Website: bh-photo
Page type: customer-info-address
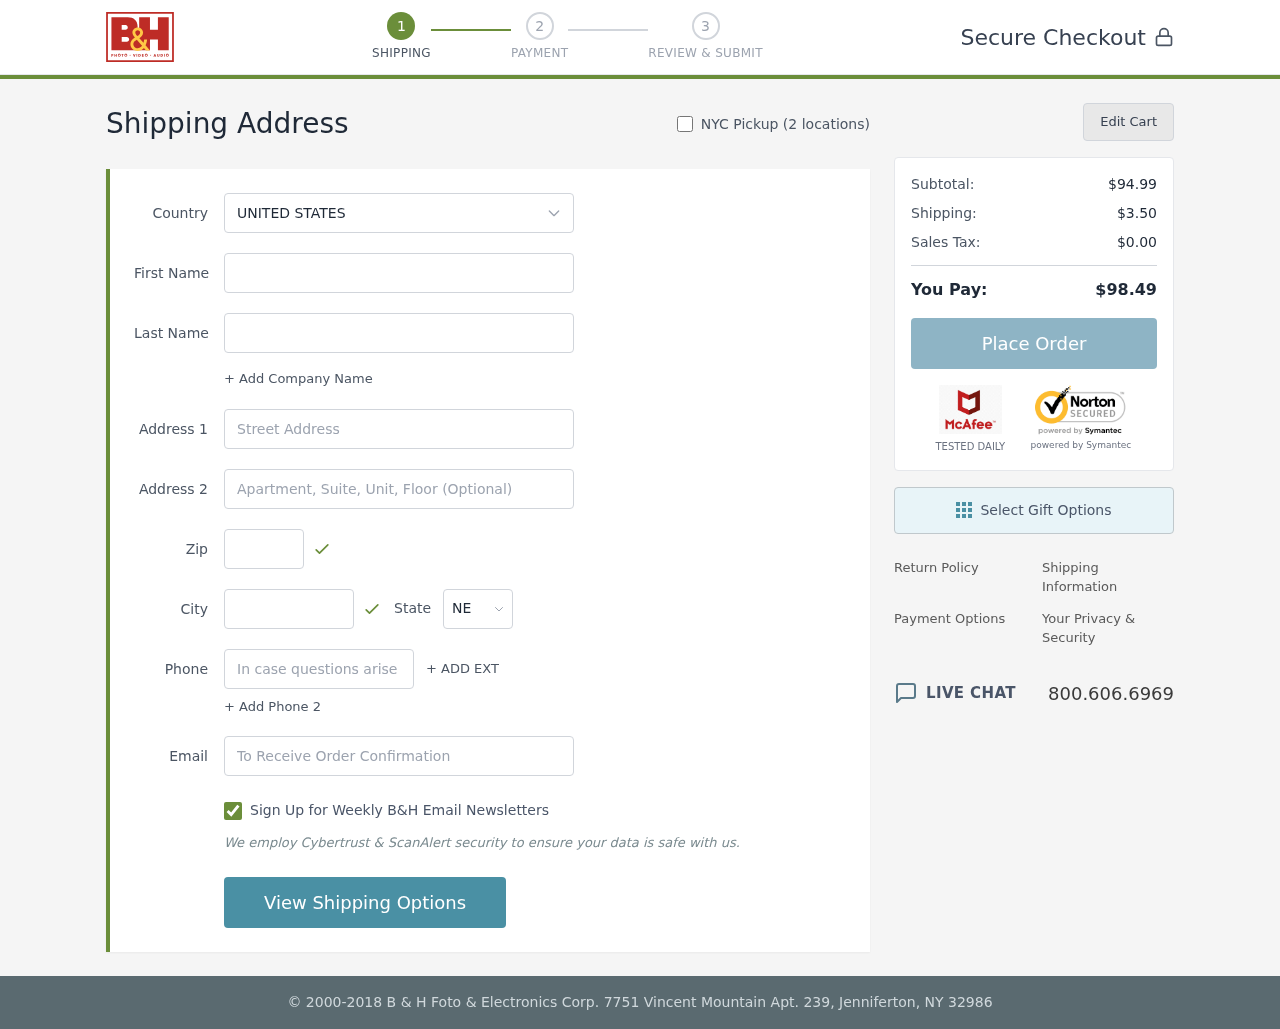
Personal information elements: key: PII_CITY
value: East Brian
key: PII_COUNTRY
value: United States
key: PII_EMAIL
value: thenderson@gmail.com
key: PII_FIRSTNAME
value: Theresa
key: PII_LASTNAME
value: Henderson
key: PII_PHONE
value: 2796385460
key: PII_POSTCODE
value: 96446
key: PII_STATE_ABBR
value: NE
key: PII_STREET
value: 11493 Vicki Cove Apt. 886
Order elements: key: ORDER_SUBTOTAL
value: $94.99
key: ORDER_SHIPPING_COST
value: $3.50
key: ORDER_TAX
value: $0.00
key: ORDER_TOTAL
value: $98.49